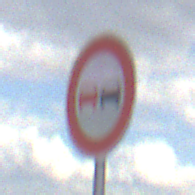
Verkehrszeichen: Ueberholverbot
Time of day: Midday
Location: Outdoor (Nature)
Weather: PartlyCloudy
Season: NotSpecified
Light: Natural